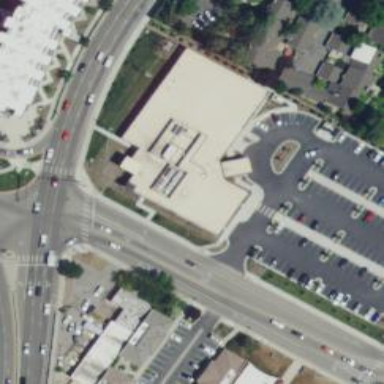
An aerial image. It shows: Healthcare clinic.